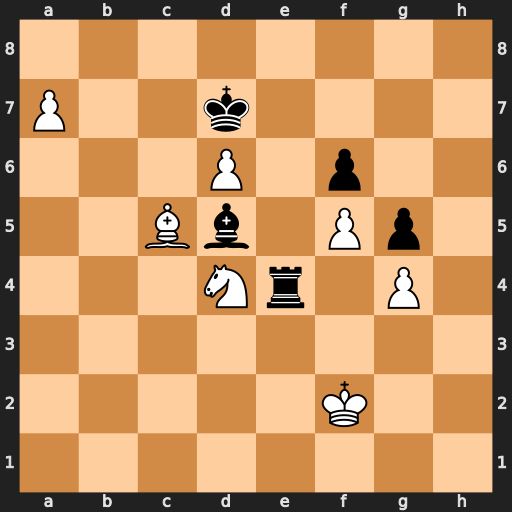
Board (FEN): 8/P2k4/3P1p2/2Bb1Pp1/3Nr1P1/8/5K2/8
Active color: w
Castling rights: -
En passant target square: -
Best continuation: Ne6 Rxe6 fxe6+